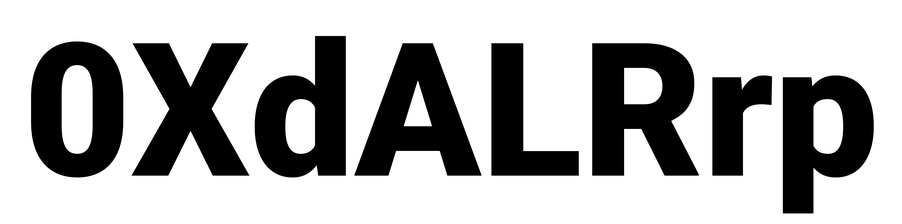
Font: Roboto_Black